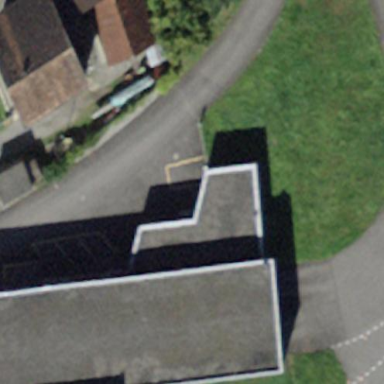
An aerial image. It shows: Building for vehicle inspection.